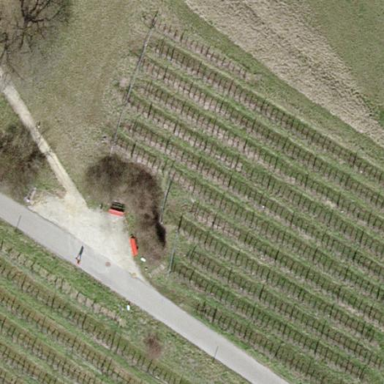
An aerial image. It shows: Vineyard growing grapes.